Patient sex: M
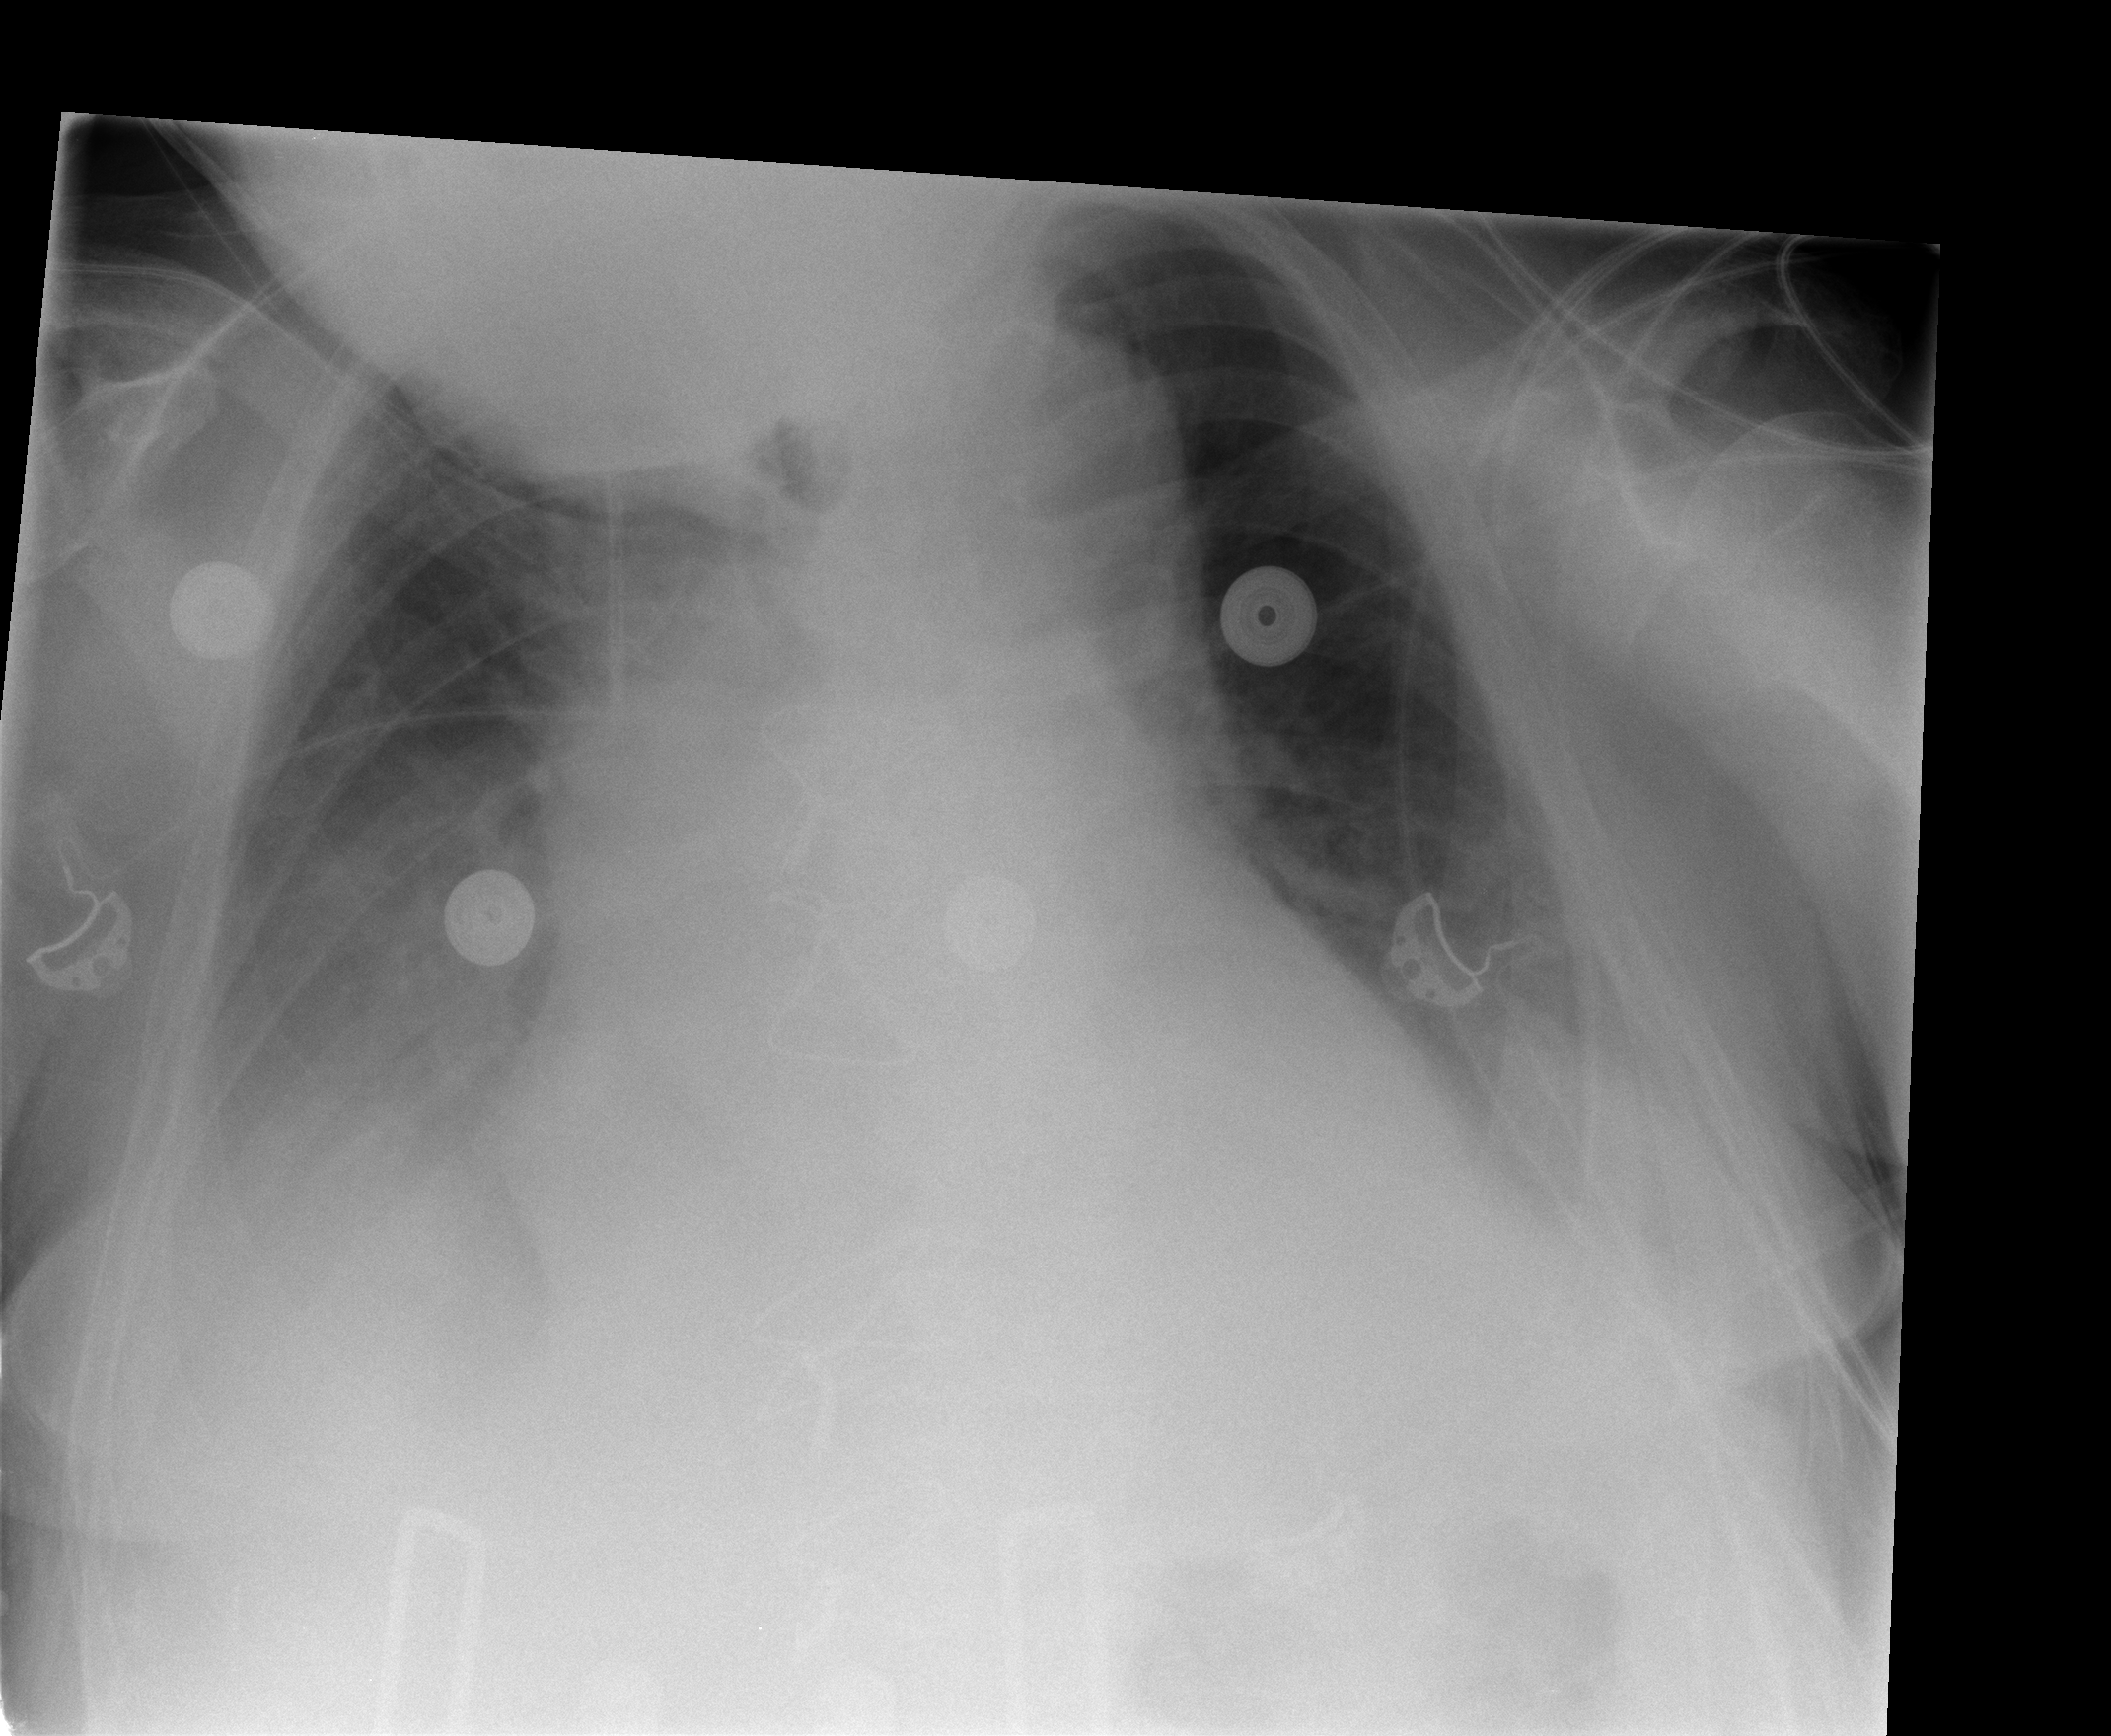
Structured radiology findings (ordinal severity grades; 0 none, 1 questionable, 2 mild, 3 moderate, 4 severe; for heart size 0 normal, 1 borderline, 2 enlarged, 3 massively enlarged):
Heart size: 2
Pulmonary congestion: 0
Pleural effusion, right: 2
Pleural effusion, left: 1
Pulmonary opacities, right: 0
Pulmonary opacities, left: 0
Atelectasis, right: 2
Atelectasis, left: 0